Question: In my app I have two table views. Both are same height and width and same cell count.
I want when tableview A Scroll Simultaneously tableview B also scroll.

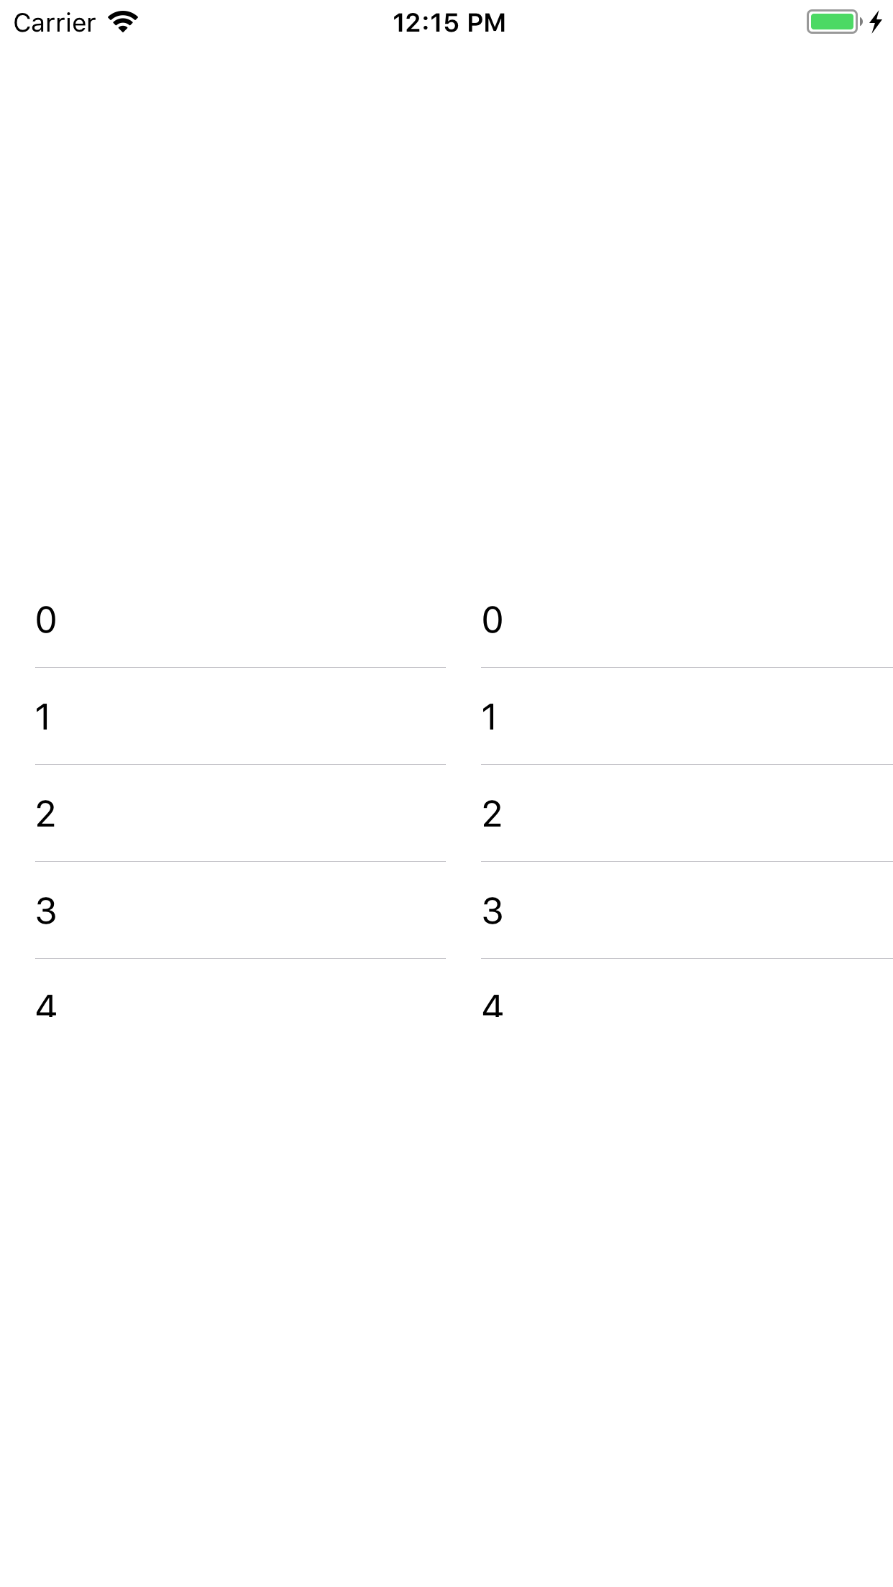
Answer: You can use scrollview delegate scrollViewDidScroll for this purpose. This will do the exact thing you want.
'''
func scrollViewDidScroll(_ scrollView: UIScrollView) {
if scrollView == self.tableA{
self.tableB.setContentOffset(self.tableA.contentOffset, animated: false)
}
else if scrollView == self.tableB{
self.tableA.setContentOffset(self.tableA.contentOffset, animated: false)
}
print("scrollViewDidScroll") // to check whether this function is called while scrolling
}
'''